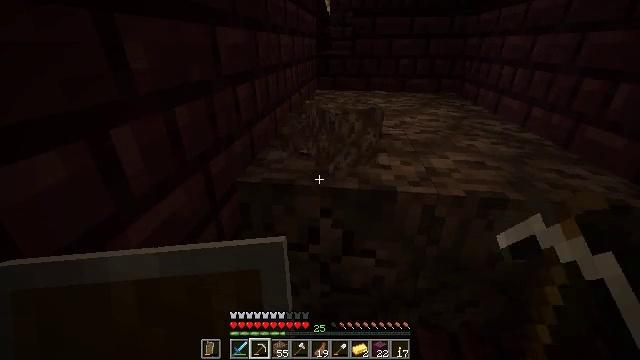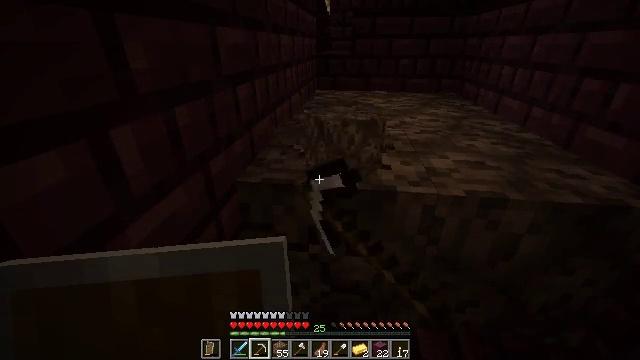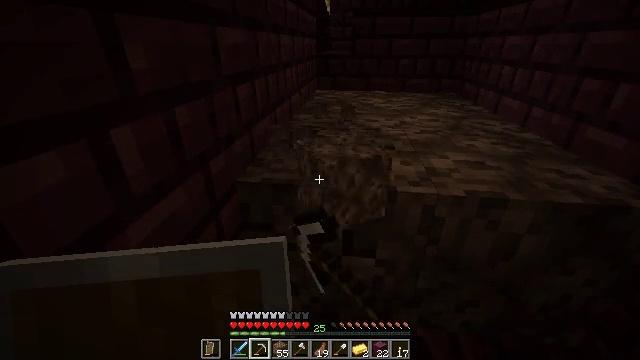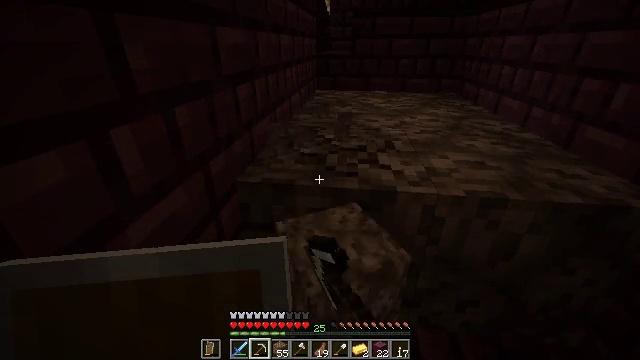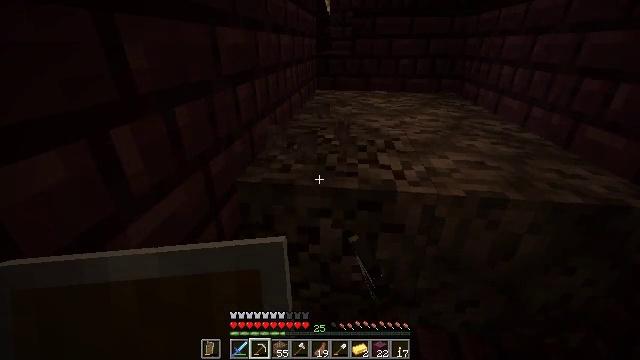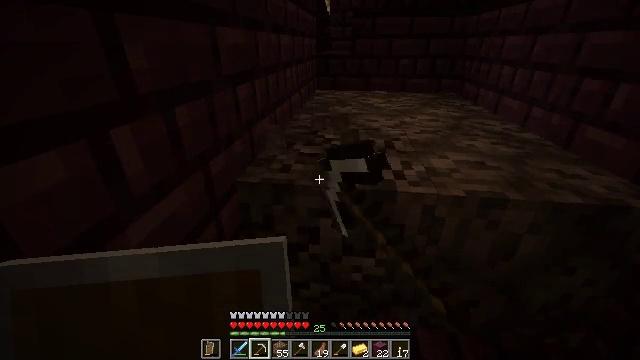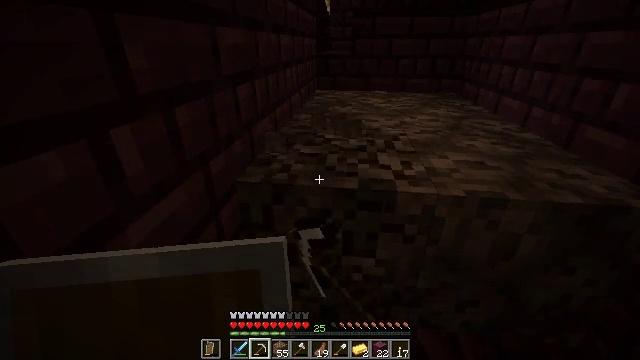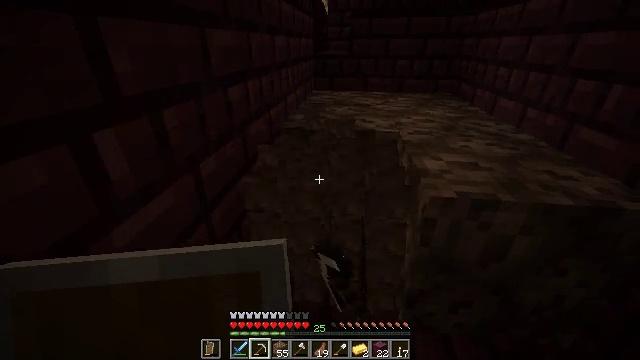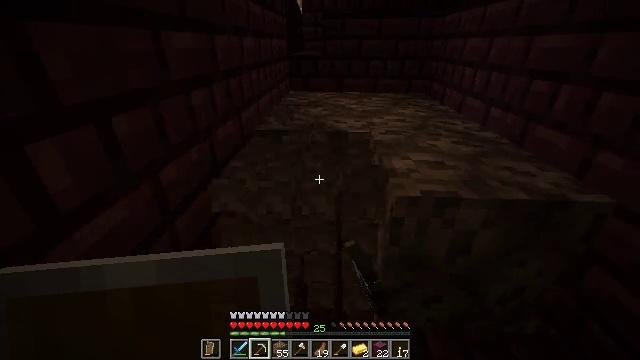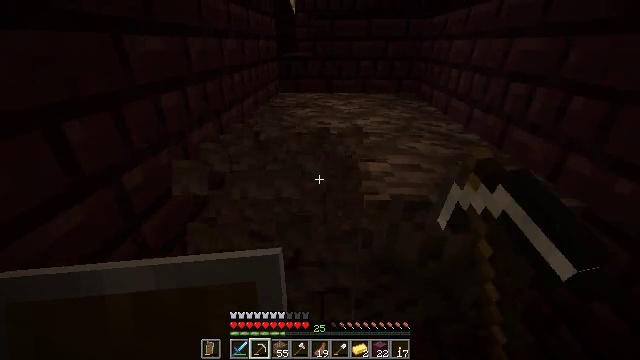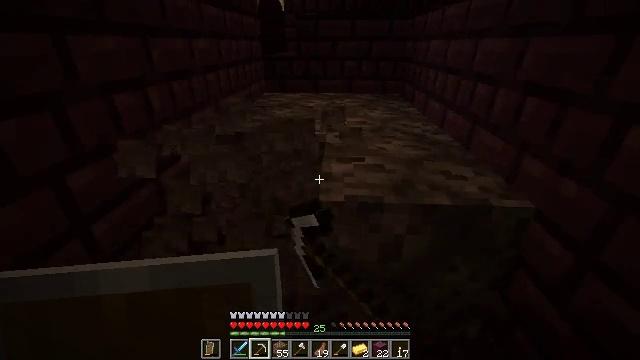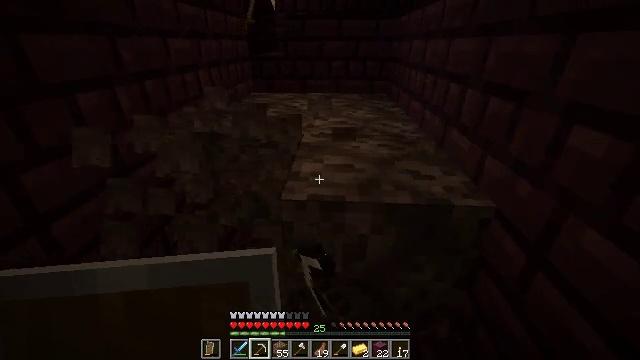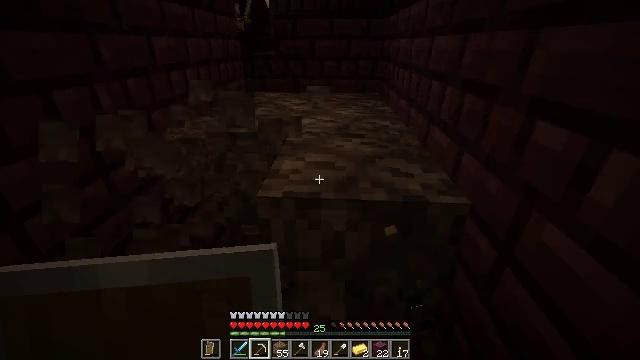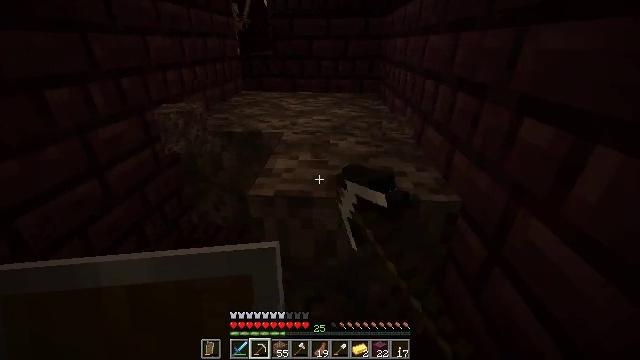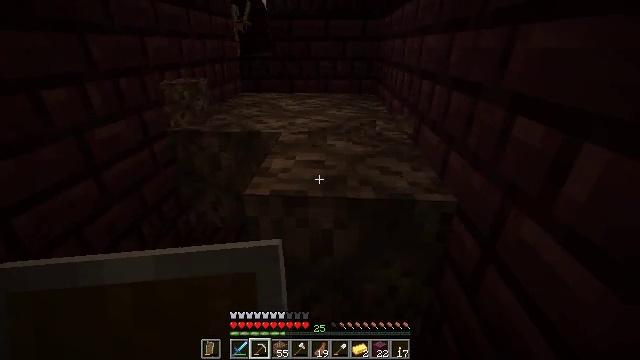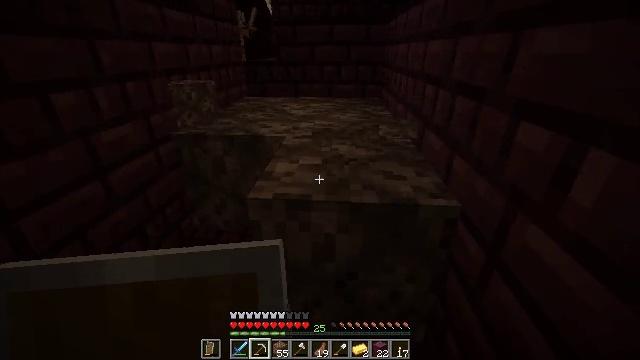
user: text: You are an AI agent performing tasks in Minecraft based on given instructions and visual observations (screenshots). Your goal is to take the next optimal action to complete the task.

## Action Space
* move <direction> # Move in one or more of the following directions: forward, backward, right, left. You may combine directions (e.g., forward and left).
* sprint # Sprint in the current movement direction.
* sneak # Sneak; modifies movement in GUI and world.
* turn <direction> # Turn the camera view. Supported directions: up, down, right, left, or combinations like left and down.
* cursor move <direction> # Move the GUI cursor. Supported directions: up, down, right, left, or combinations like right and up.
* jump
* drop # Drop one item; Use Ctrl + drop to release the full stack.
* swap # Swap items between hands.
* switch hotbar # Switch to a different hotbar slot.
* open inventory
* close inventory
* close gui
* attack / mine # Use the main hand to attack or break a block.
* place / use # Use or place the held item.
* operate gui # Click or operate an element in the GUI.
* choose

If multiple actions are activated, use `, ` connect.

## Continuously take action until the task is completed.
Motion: motion action
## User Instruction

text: Collect soul sand blocks.
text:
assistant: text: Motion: attack / mine
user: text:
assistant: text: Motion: attack / mine
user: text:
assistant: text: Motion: attack / mine
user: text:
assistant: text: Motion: attack / mine
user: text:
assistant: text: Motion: attack / mine
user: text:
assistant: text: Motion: attack / mine
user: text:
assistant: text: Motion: move right, attack / mine
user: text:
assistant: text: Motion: move right, turn right, attack / mine
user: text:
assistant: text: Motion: move right, attack / mine
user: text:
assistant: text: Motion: move right, attack / mine
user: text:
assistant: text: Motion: attack / mine
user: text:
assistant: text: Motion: attack / mine
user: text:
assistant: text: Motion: attack / mine
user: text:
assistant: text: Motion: attack / mine
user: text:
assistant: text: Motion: attack / mine
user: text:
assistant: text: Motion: attack / mine
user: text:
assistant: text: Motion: attack / mine
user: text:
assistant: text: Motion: attack / mine
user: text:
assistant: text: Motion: attack / mine
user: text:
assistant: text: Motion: attack / mine
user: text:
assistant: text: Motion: turn up, attack / mine
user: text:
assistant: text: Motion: turn up, attack / mine
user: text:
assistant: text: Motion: attack / mine
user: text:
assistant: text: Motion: attack / mine
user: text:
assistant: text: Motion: attack / mine
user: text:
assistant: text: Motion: attack / mine
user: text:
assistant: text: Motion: attack / mine
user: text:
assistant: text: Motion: attack / mine
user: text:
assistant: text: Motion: attack / mine
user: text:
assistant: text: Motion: attack / mine